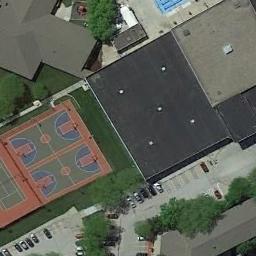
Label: basketball_court